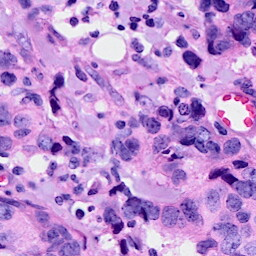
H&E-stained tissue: Breast